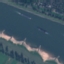
Land use / land cover: River